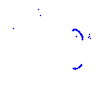
Particle: pion